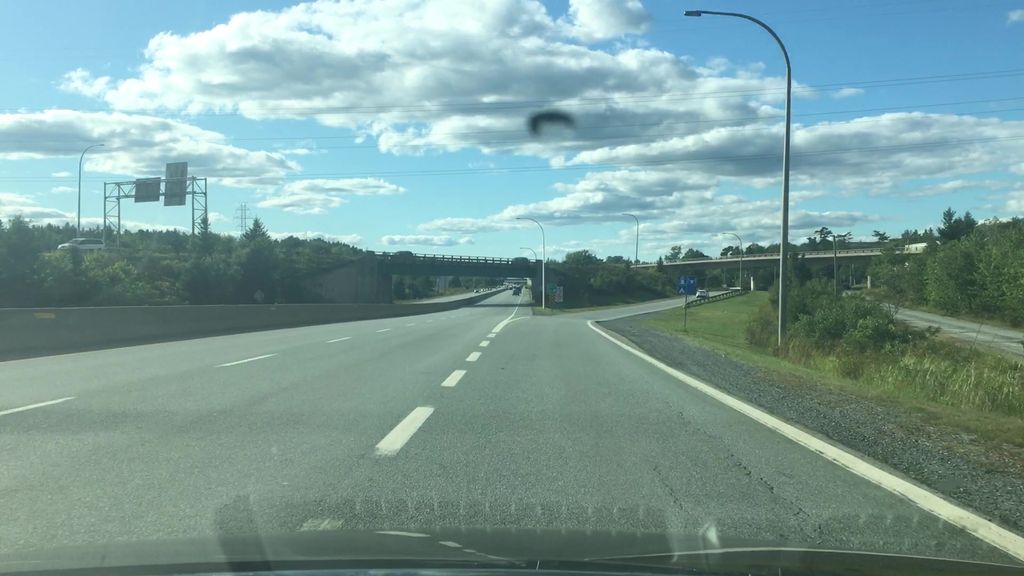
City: halifax